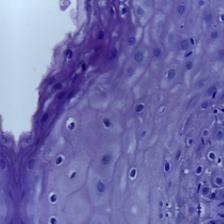
Diagnosis: Normal